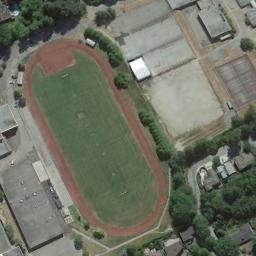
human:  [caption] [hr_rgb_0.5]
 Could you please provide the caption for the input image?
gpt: Track and field next to buildings and vegetation .

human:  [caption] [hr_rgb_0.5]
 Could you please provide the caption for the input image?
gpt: The track and field are green .

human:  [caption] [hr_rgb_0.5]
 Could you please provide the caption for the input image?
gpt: The ground track field is surrounded by some trees and some open areas are next to the ground track field .

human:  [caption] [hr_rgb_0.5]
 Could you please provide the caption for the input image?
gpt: There are many buildings next to the ground track field .

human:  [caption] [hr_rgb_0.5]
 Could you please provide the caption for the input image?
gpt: There are some trees and some buildings around the ground track field .